Question: I have the following test:
'''
it 'shows the current quantity of items inside cart' do
item = create(:item)
visit root_path
click_link("add-item-#{item.id}")
wait_for_ajax
page.find('#notice-modal-ok').click
click_link("add-item-#{item.id}")
wait_for_ajax
page.find('#notice-modal-ok').click
expect(page).to have_selector('#cart-item-count', text: '2')
end
'''
It's basically a button with ajax thats show a success modal when return status 200. But, when the second ajax happens, for reason that I can't understand, the modal doesn't shows up. I can do this normally in dev environment.
Thanks for help!
---
Edit #1
I added a 'save_and_open_screenshot' to try to debug this. The code in the end looked this way:
'''
it 'shows the current quantity of items inside cart' do
item = create(:item)
visit root_path
click_link("add-item-#{item.id}")
page.find('#notice-modal-ok', wait: 10).click
expect(page).not_to have_selector('#notice-modal-ok')
click_link("add-item-#{item.id}")
save_and_open_screenshot # image
page.find('#notice-modal-ok', wait: 10).click # this fails
expect(page).to have_selector('#cart-item-count', text: '2', wait: 10)
end
'''

Imagem number 1
As the images shows, the modal isn't appering on the second call. Here is the javascript thats shows it:
'''
$(document).ready(function() {
$("a:regex(id,add-item-[0-9]+)").click(function(event) {
event.preventDefault();
var link = $(this).attr("href");
$.ajax({
url: link,
method: "GET",
dataType: "json",
success: function(data) {
$('#notice-modal').modal('show');
if(data.quantity) {
$("#cart-item-count").css('display', 'block');
$("#cart-item-count").html(data.quantity);
} else {
$("#cart-item-count").hide()
}
}
});
})
});
'''
And in development mode, it works normally. Hope this new infos help!
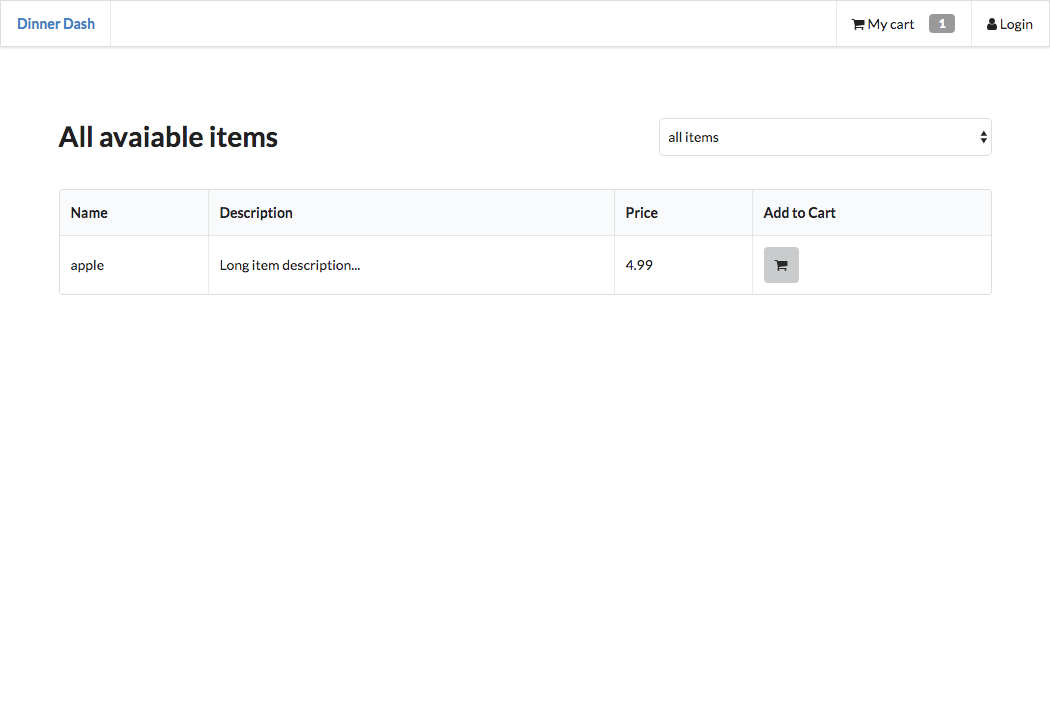
Answer: Firstly, if the element with id of 'notice-modal-ok' is only appearing after the ajax request has completed then 'wait_for_ajax' isn't required. Beyond that, assuming that clicking the modal doesn't affect the behavior of the add item link there are a few possibilities. One is that the modal hasn't actually disappeared before the link click happens and that suppresses link behavior. Another would be that 'Capybara.default_max_wait_time' isn't set high enough for the hardware you're running on. To test for these you can wait for the modal to be gone before clicking the link for the second time and also temporarily increase the max wait time
the root cause of the issue is that 'semantic-ui' thinks the modal is still active (even though it has been closed) if you click the 'ok' button to close it before it has fully animated into place. The way around this in the tests is to make sure the modal has class 'active' before clicking the 'ok' button. An alternate solution would be to disable all animations in 'semantic-ui' when testing (if it has that option) which would also speed up tests.
'''
it 'shows the current quantity of items inside cart' do
item = create(:item)
visit root_path
click_link("add-item-#{item.id}")
page.find('#notice-modal.active #notice-modal-ok').click
expect(page).not_to have_selector('#notice-modal') #verify/wait for the modal to disappear
click_link("add-item-#{item.id}")
page.find('#notice-modal.active #notice-modal-ok').click
expect(page).to have_selector('#cart-item-count', text: '2')
end
'''